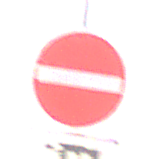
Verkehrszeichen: VerbotDerEinfahrt
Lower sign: MehrspurigeFahrzeugeFrei10
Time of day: MorningAfternoon
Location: Outdoor (Nature)
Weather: Overcast
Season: NotSpecified
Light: Natural